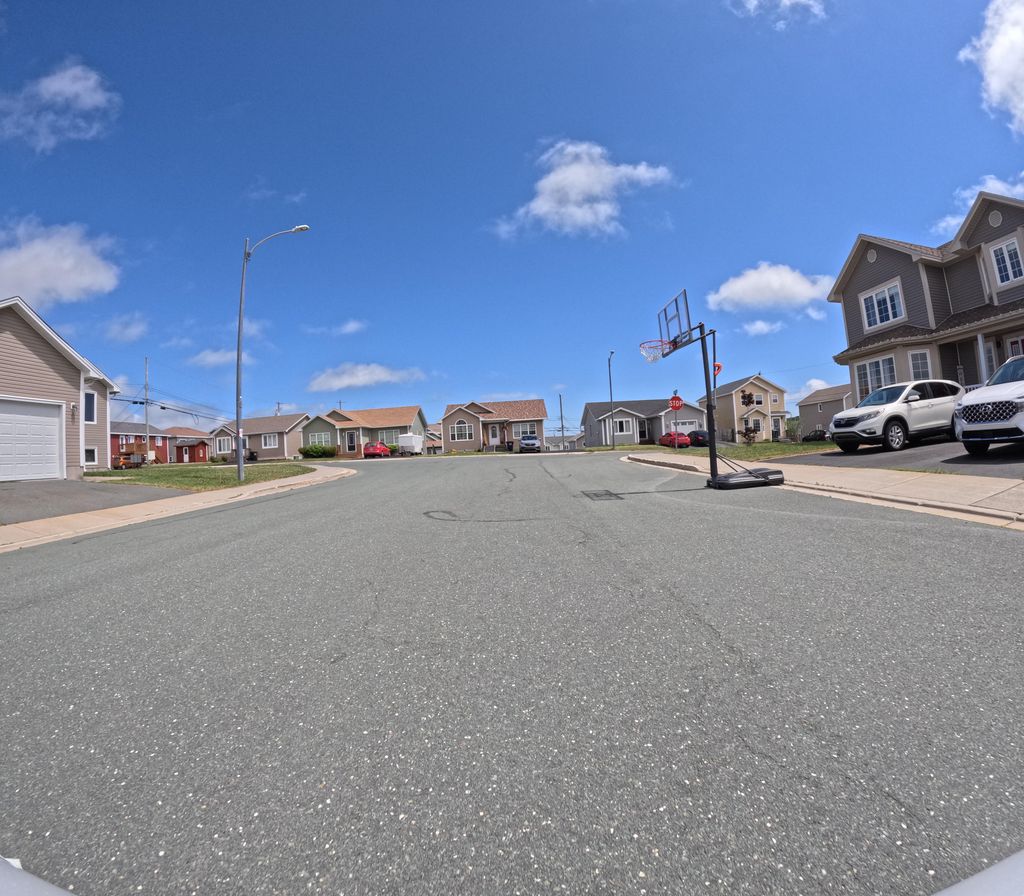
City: st_johns